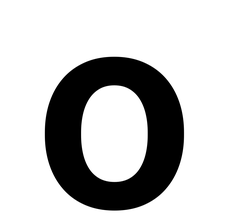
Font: Roboto_SemiBold